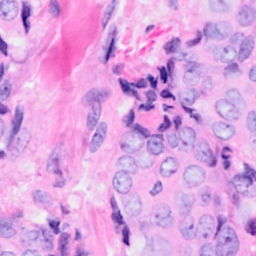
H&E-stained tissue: Breast